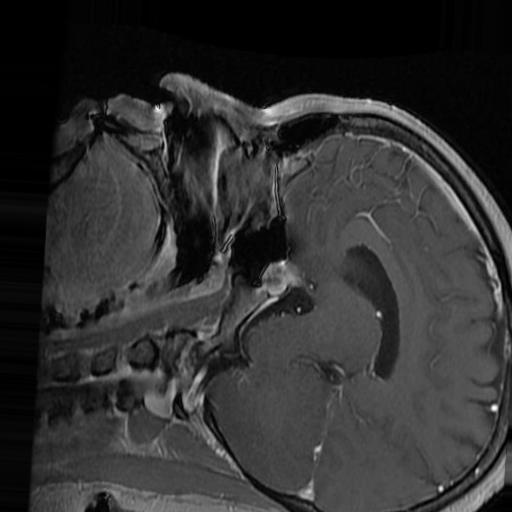
Label: brain_tumor